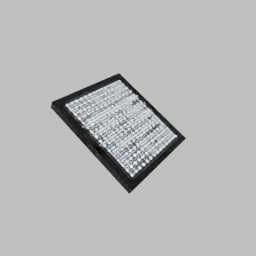
Label: lighting